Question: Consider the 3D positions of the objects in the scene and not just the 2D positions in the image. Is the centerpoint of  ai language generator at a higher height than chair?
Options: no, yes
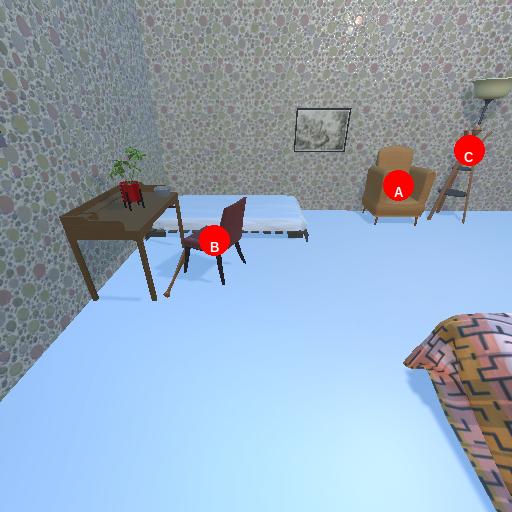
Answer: no